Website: home-depot
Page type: account-dashboard
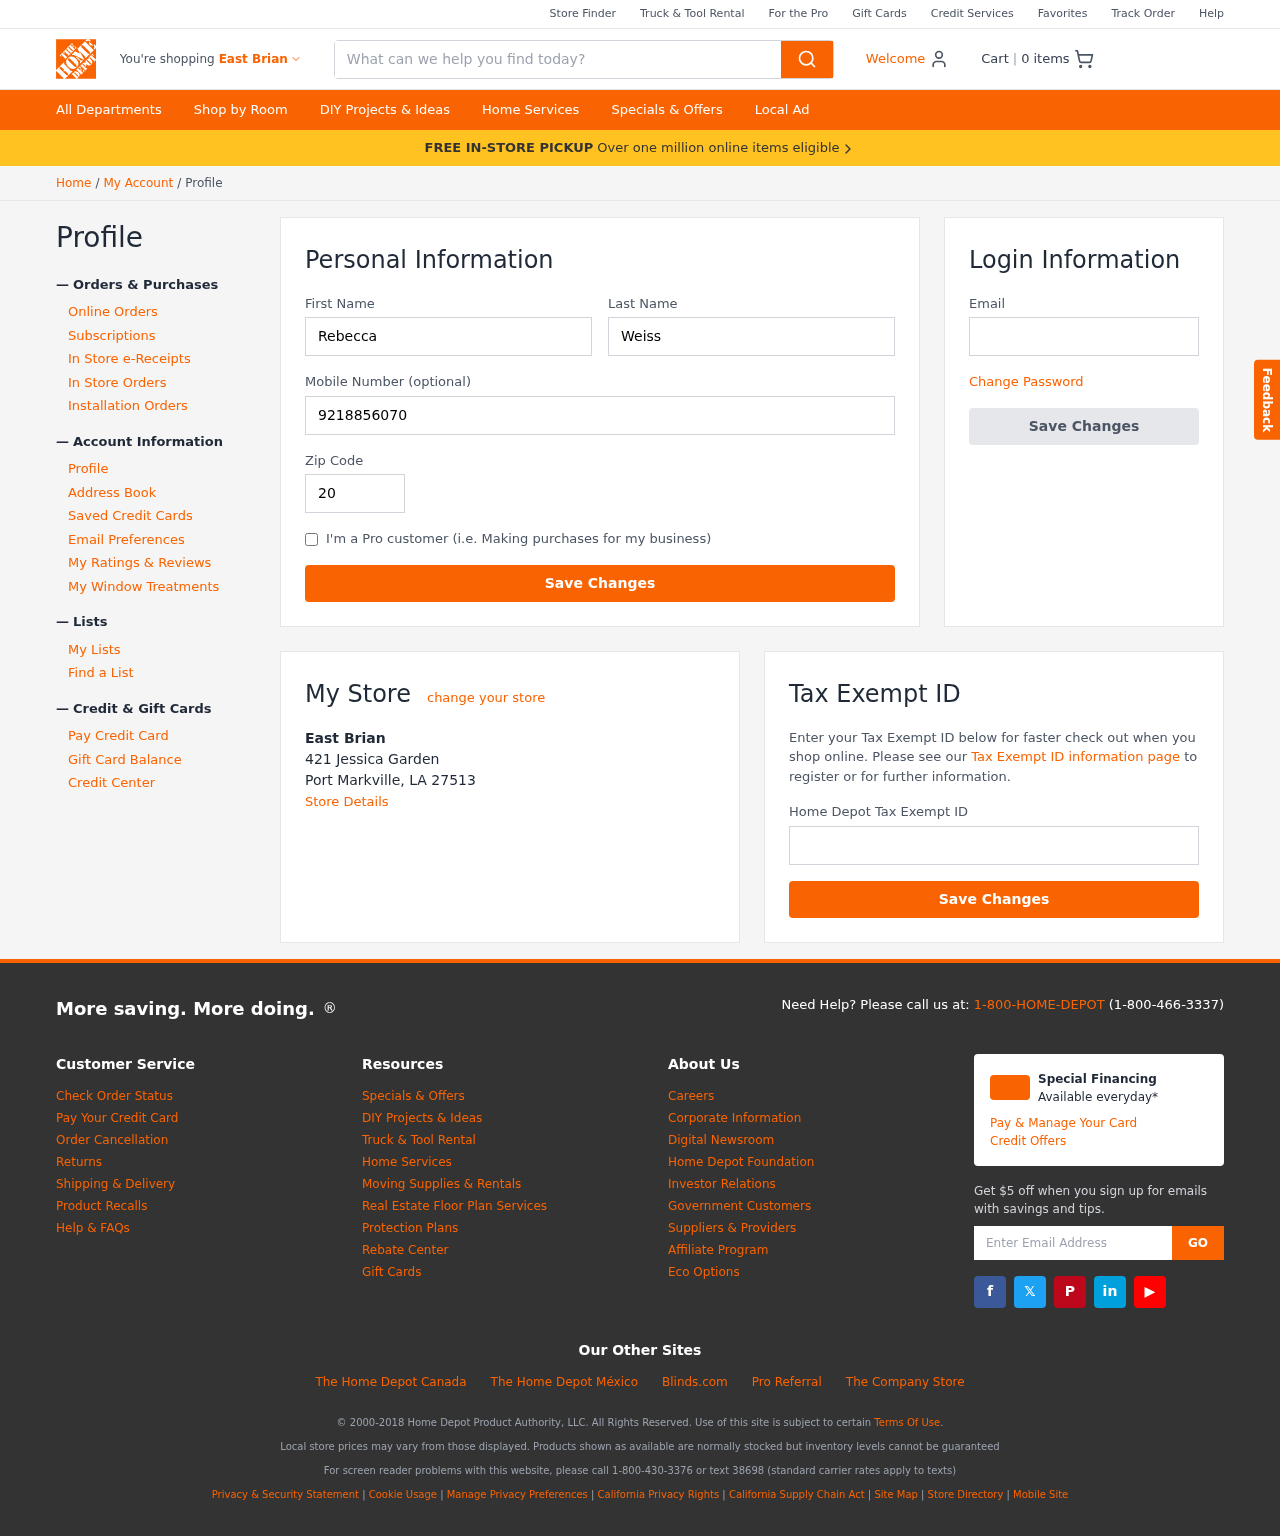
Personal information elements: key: PII_CITY
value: East Brian
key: PII_EMAIL
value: rweiss@hotmail.com
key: PII_FIRSTNAME
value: Rebecca
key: PII_LASTNAME
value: Weiss
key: PII_LOCATION1_CITY_STATE_ZIP
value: Port Markville, LA 27513
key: PII_LOCATION1_NAME
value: East Brian
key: PII_LOCATION1_STREET
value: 421 Jessica Garden
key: PII_PHONE
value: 9218856070
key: PII_POSTCODE
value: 20859
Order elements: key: ORDER_NUM_ITEMS
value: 0
Search elements: key: HEADER_SEARCH
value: What can we help you find today?